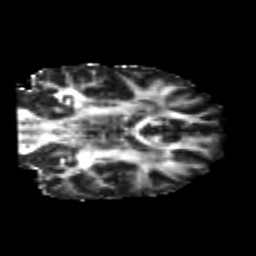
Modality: FA
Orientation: coronal
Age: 22
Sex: female
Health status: healthy
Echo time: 0.074 s